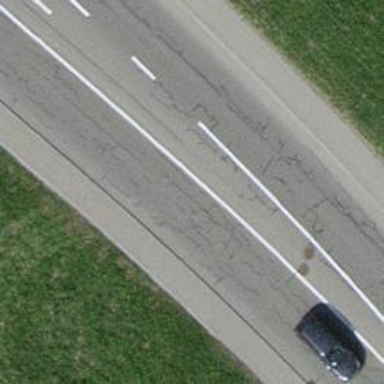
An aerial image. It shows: Secondary road with asphalt surface.